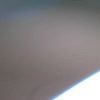
Label: space